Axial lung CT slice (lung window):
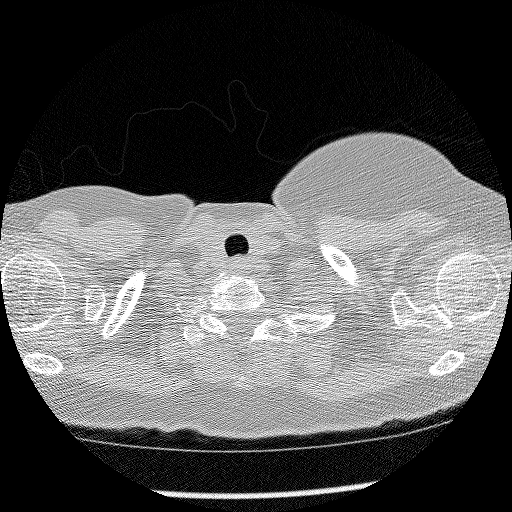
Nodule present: no